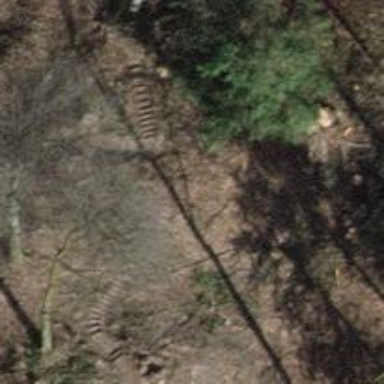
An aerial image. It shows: Set of steps on the road.